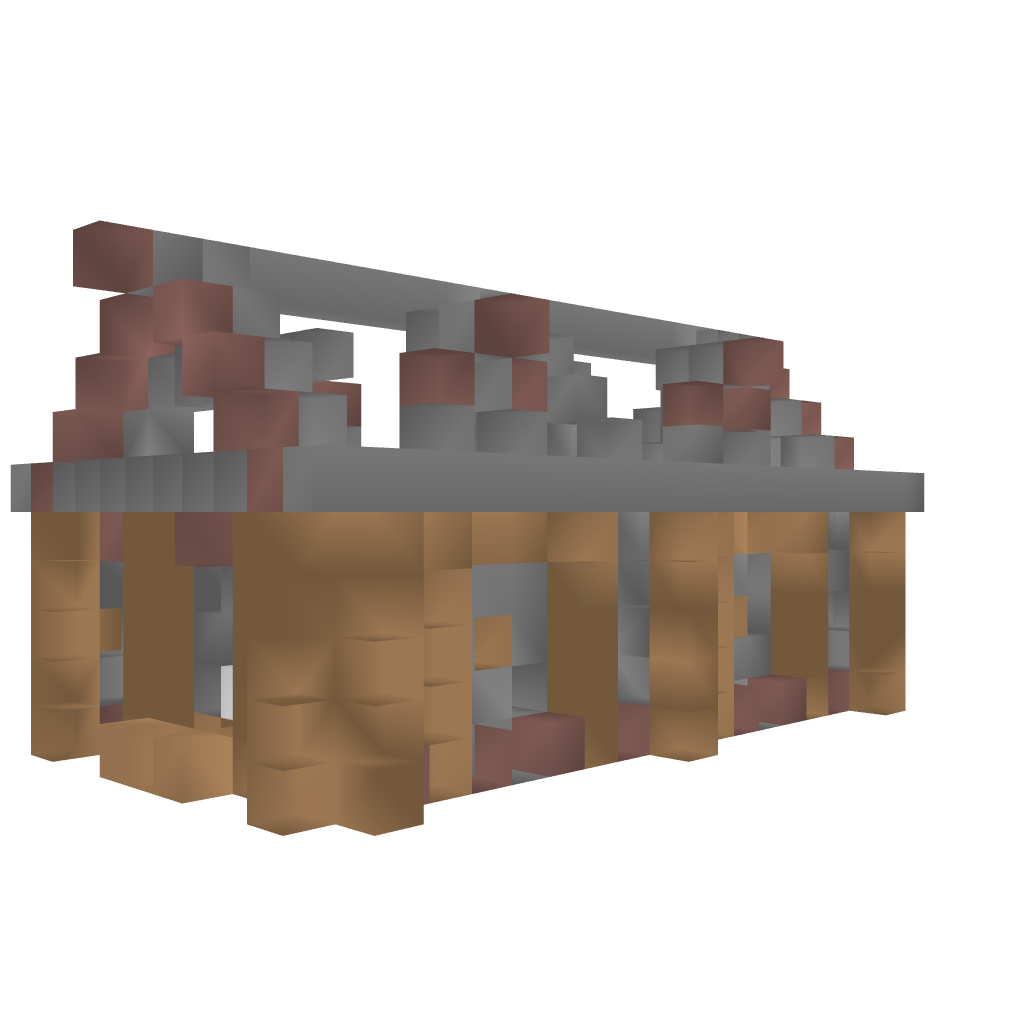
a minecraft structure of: House 1 bad low quality